Interaction volume radius: 5 \u00c5
Interaction volume height: 25 \u00c5
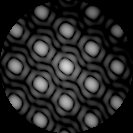
Disorder parameter: 0.01055